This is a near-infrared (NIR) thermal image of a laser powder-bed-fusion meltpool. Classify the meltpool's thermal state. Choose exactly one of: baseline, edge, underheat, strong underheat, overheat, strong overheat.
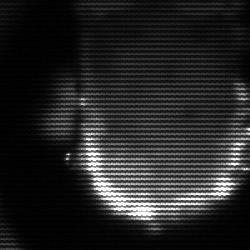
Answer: baseline